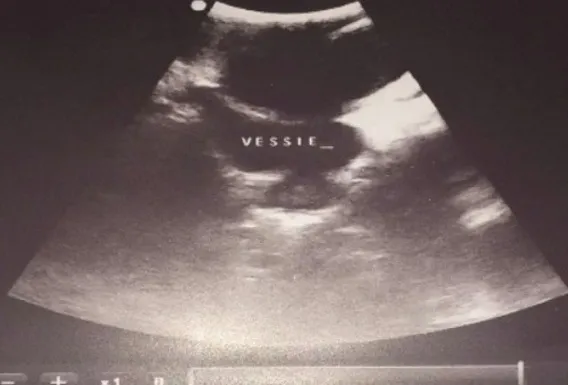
ultrasonographic imaging of the abdomen and pelvis (coronal section): intimate contact of the cyst with the bladder which is compressed.
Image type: radiology (ultrasound)